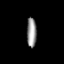
Tissue: lung
Cell type: Epithelial cells
Senescence score: 0.2118
Nuclear area (px): 285
Mean DAPI intensity: 149.614